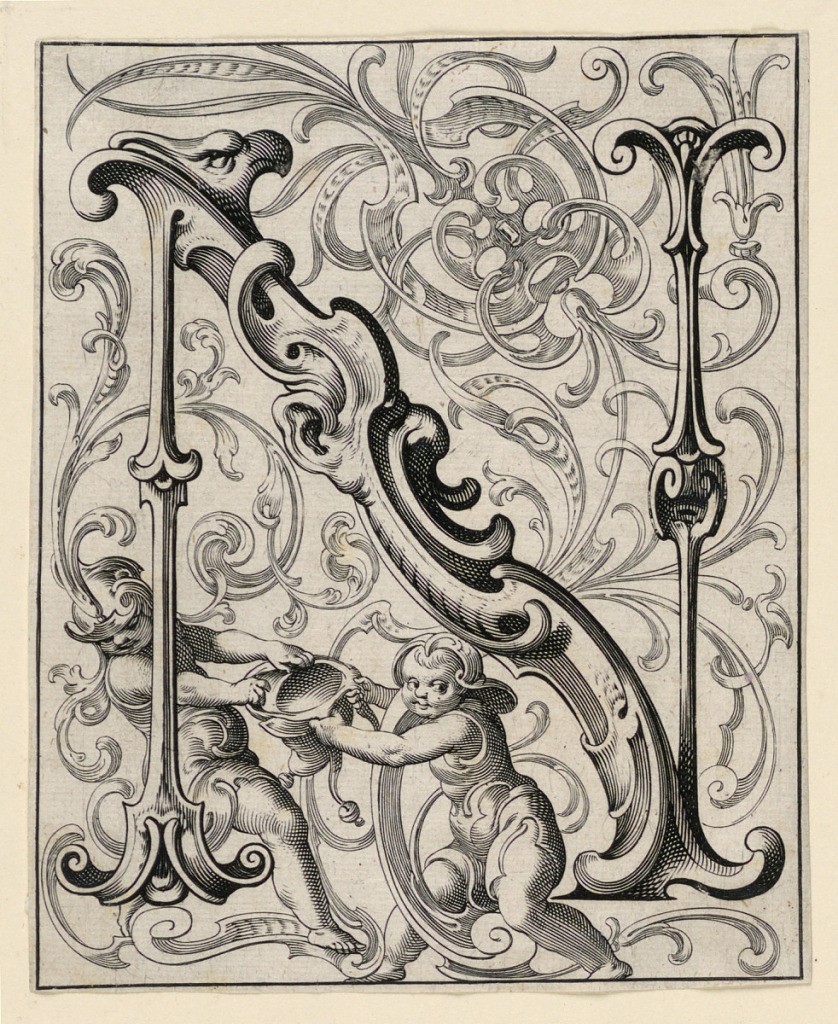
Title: Panel with the Letter "N" from the "Newes ABC Büechlein"
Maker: Lukas Kilian, German, 1579 – 1637
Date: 1627
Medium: Engraving on off-white laid paper
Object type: Print
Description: Two boys pull a fool's cap ("narr").